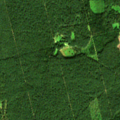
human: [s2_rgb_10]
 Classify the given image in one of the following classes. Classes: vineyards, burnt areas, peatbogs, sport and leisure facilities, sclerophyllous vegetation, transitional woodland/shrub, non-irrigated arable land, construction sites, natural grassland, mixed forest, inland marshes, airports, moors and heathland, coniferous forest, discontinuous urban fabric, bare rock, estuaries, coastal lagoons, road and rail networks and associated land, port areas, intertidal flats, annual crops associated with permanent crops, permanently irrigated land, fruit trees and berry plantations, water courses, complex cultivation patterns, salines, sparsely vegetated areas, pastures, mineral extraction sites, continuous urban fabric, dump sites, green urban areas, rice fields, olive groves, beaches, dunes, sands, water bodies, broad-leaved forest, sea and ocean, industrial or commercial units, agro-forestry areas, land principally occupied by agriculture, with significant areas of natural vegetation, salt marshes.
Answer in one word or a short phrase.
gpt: coniferous forest, mixed forest